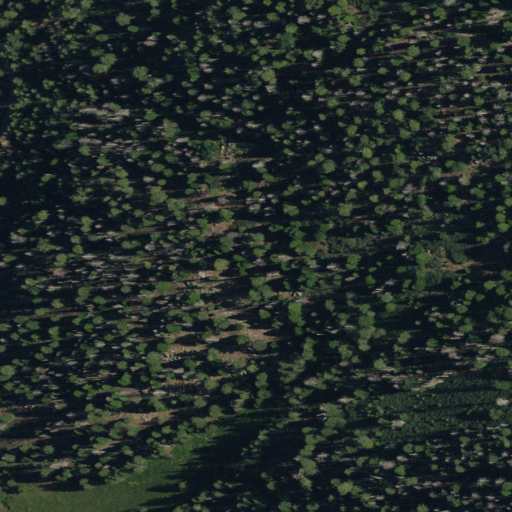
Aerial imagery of plain(s) in California named Horse Meadow containing grassland, evergreen forest, and herbaceous wetlands